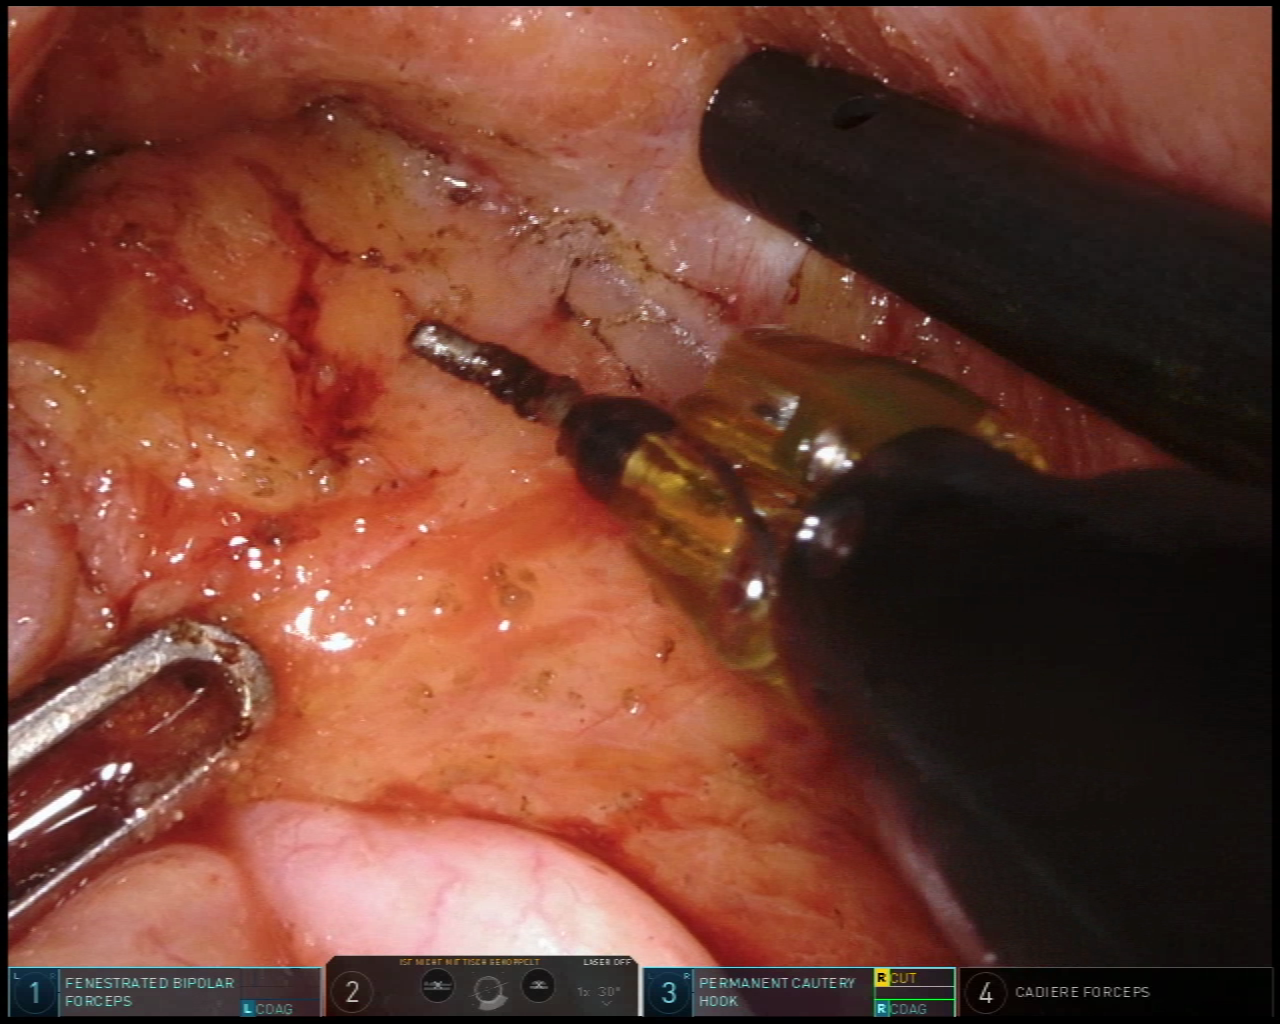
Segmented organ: vesicular_glands
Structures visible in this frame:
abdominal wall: no
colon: no
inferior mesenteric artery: no
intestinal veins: no
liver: no
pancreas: no
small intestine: no
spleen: no
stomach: no
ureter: no
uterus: no
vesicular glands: yes